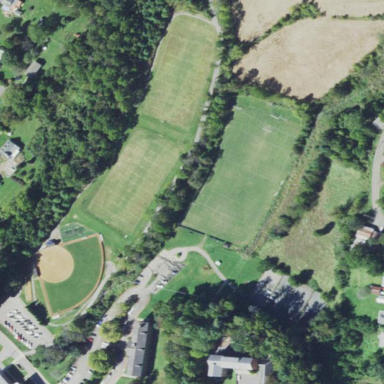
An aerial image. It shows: Recreation ground.